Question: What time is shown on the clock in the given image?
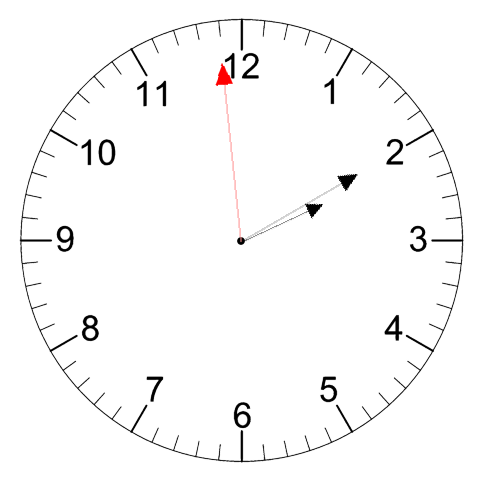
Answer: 02:09:59